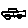
Label: car